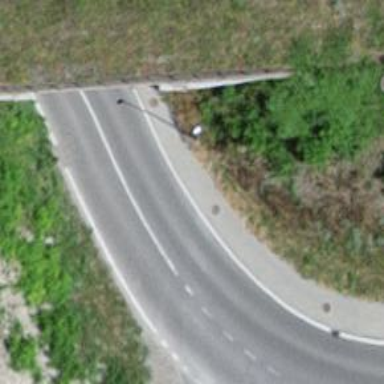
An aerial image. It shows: Unclassified road passing through tunnel.